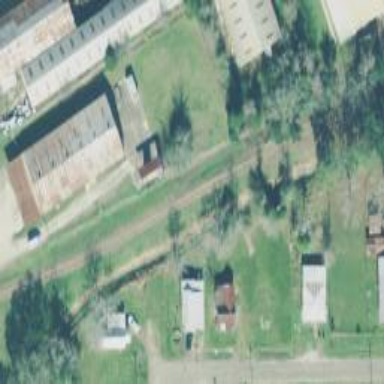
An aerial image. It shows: Rail spur service.